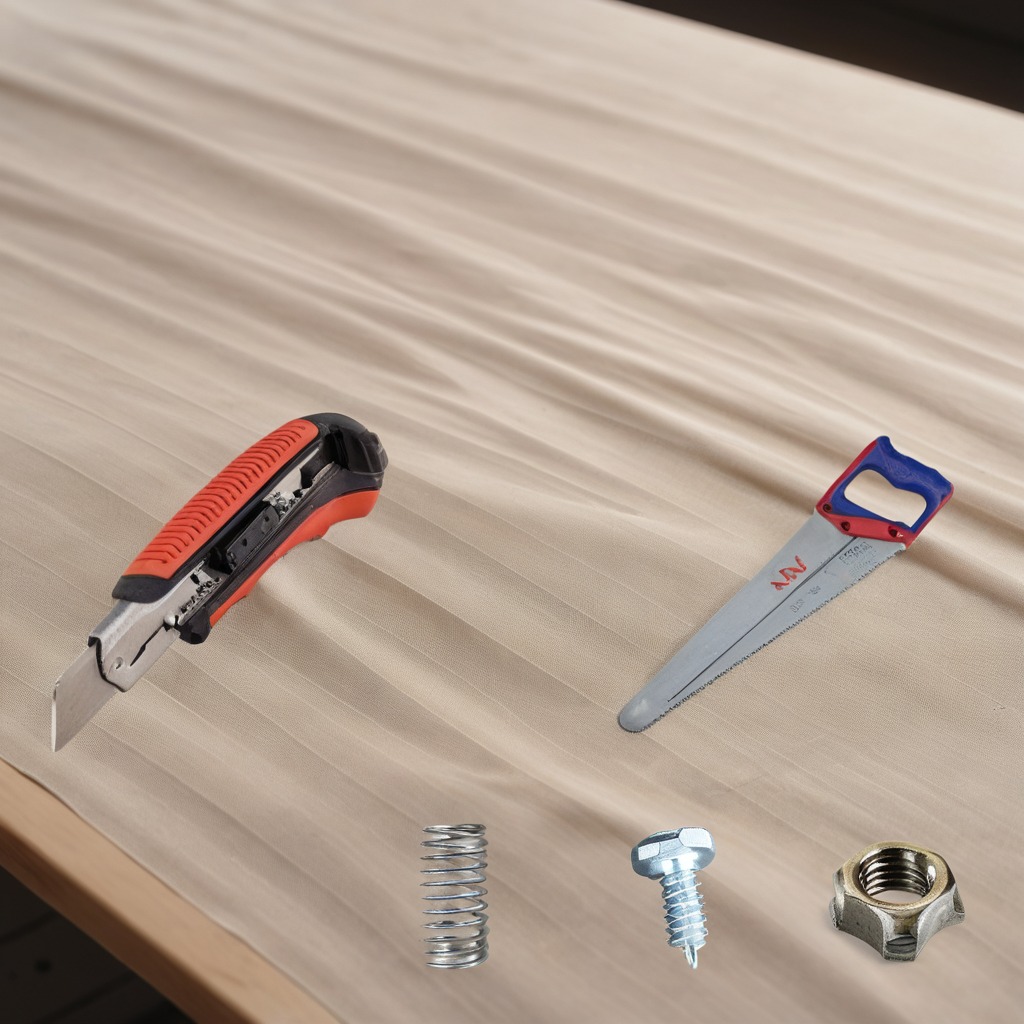
A utility knife, a metal machine screw, a coiled metal spring, a handheld metal saw, and a metal nut are lying on the wooden table.